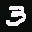
Label: 3